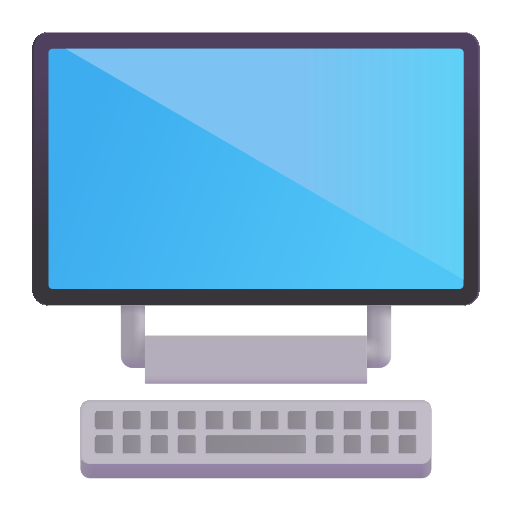
desktop computer color